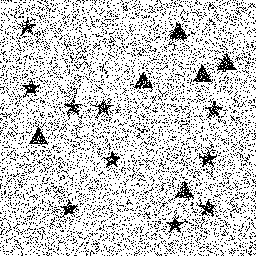
Squares: 0
Triangles: 6
Stars: 10
Total shapes: 16